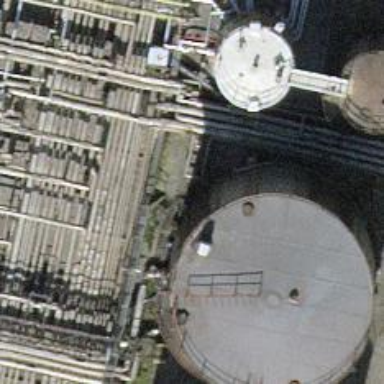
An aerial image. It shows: Industrial building housing storage tank.